Field crop: tomato
Growth stage: 1
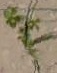
Species: portulaca